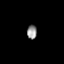
Tissue: prostate
Cell type: Epithelial cells
Senescence score: 0.326
Nuclear area (px): 132
Mean DAPI intensity: 150.735